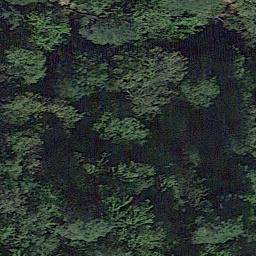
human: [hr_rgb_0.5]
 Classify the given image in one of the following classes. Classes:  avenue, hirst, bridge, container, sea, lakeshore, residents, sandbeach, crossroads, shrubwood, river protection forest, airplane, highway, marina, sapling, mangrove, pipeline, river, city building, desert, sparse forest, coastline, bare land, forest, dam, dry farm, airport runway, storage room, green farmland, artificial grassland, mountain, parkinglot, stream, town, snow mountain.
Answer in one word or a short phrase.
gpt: forest